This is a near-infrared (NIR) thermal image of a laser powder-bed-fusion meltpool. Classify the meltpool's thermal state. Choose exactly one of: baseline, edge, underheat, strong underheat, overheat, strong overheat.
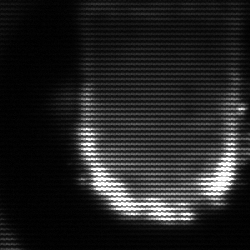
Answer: baseline